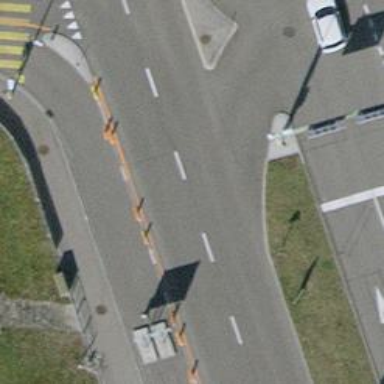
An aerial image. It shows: Secondary link road with asphalt surface.